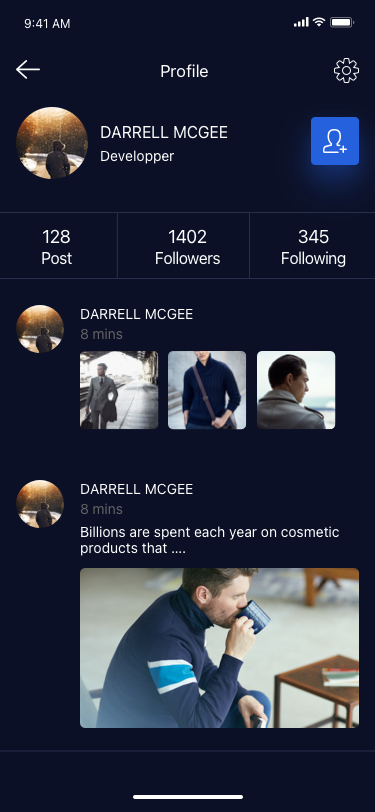
Text in this UI design:
Billions are spent each year on cosmetic products that ….
Darrell McGee
8 mins
Post
128
Followers
1402
Following
345
Darrell McGee
8 mins
Developper
Darrell McGee
Profile